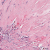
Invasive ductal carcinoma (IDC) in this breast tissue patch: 0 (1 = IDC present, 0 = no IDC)